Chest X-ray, PA view. Patient: 38 years old, sex F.
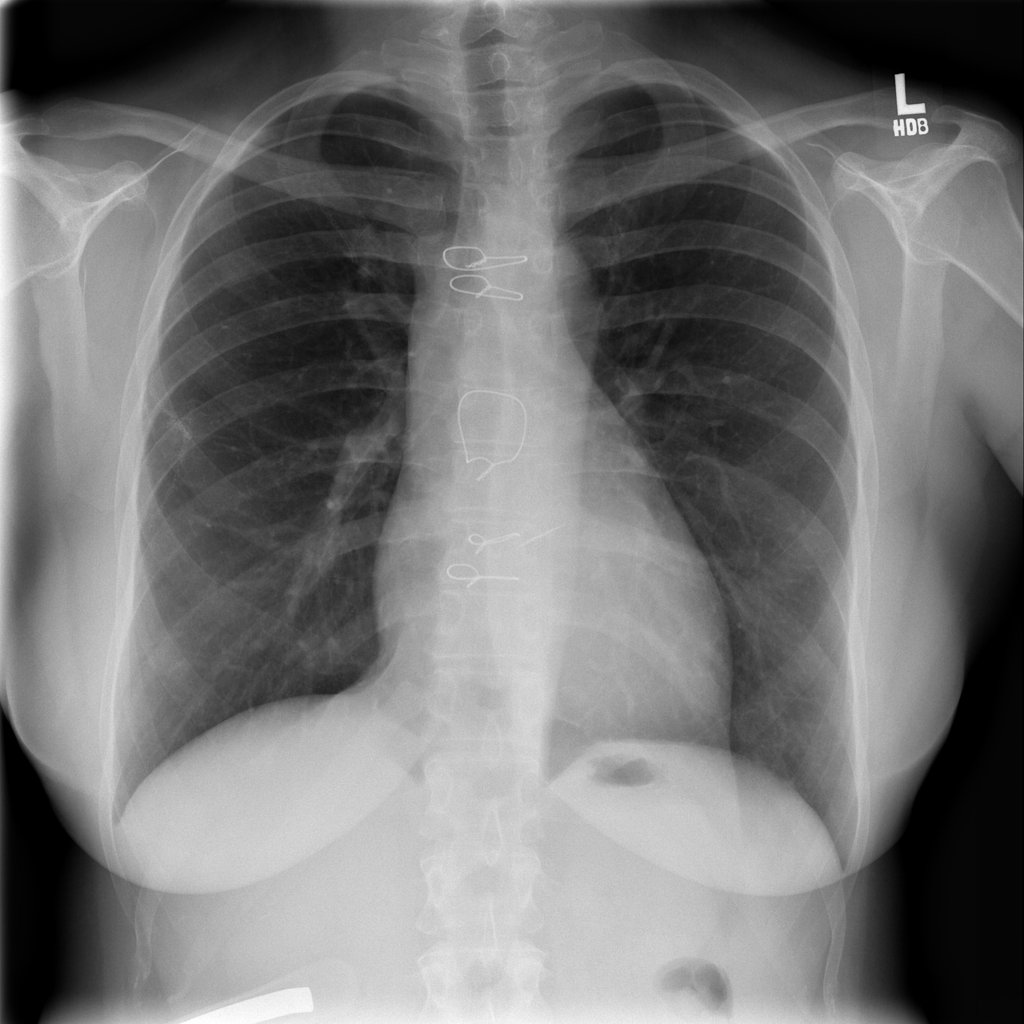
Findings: No Finding